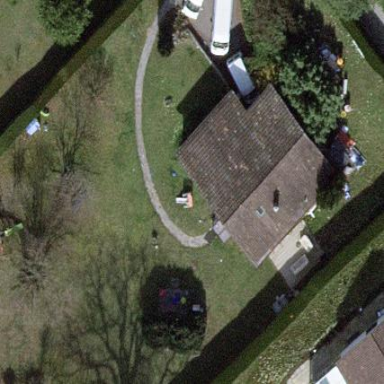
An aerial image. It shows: Garden enclosed by fence.